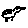
Label: bird